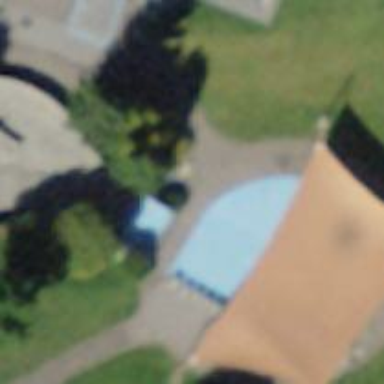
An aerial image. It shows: Swimming pool in leisure land area with splash pad playground for water play activities.